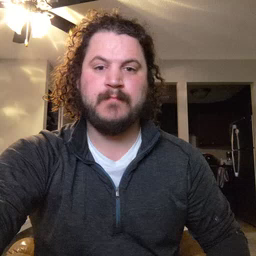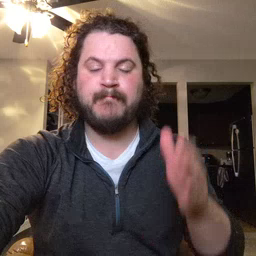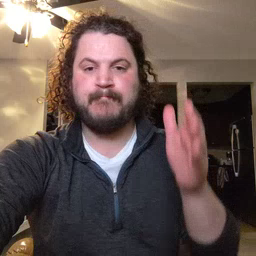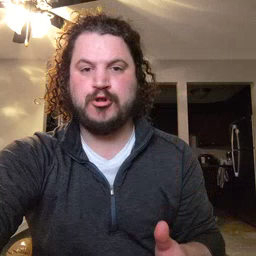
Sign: person